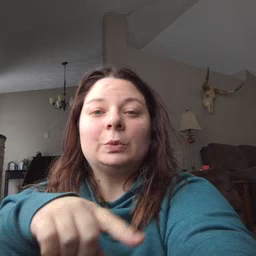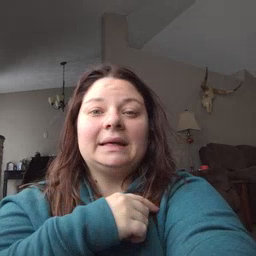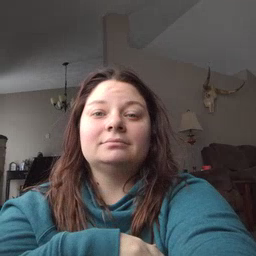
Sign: weus